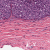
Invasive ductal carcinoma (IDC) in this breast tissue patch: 0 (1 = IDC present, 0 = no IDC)